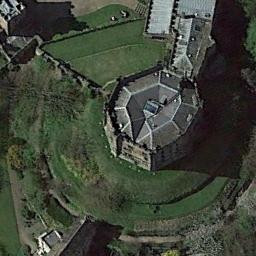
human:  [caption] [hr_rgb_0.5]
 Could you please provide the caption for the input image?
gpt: The palace is on the grass next to some trees .

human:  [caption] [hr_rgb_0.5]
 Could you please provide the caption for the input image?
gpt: The palace is surrounded by grass .

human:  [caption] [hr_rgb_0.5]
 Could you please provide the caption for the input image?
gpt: The gray circular palace is on the lawn .

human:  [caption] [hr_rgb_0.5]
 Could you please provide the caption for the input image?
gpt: The roofs of palaces are all black, And the whole looks like a rectangle .

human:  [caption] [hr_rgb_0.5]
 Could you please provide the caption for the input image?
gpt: The palace with a dome is on a green lawn .